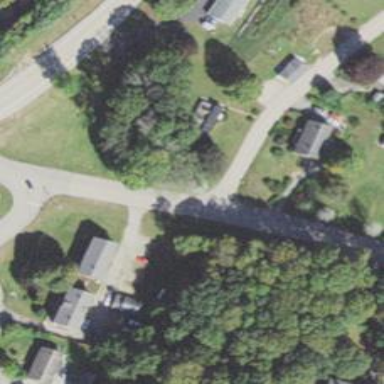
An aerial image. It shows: Residential driveway designated as service road.